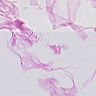
Metastatic tissue present: no